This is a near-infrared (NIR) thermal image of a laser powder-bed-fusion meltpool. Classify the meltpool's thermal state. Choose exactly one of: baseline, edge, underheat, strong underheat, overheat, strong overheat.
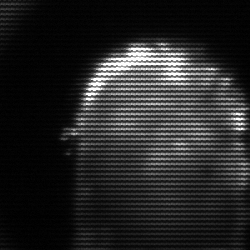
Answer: baseline